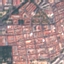
Land use / land cover: Residential